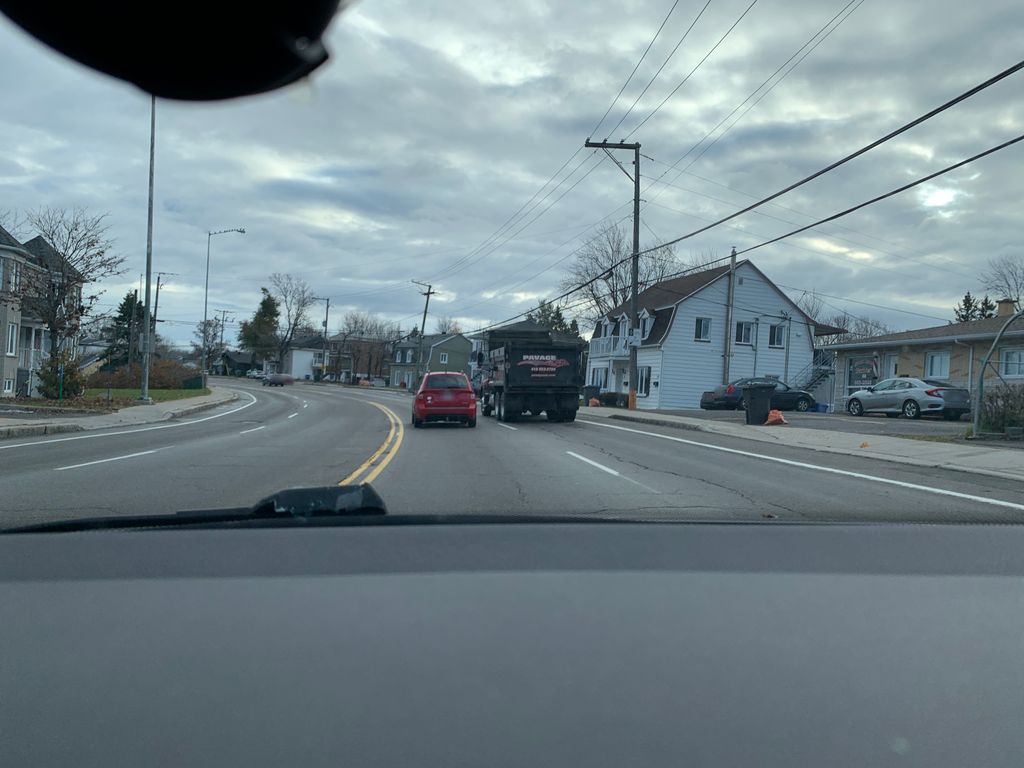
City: quebec_city